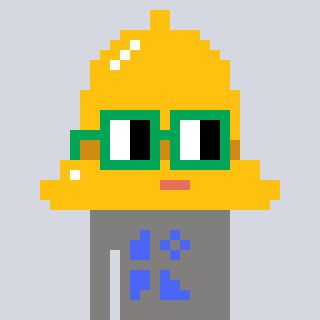
a pixel art character with square green glasses, a bell-shaped head and a bluegrey-colored body on a cool background